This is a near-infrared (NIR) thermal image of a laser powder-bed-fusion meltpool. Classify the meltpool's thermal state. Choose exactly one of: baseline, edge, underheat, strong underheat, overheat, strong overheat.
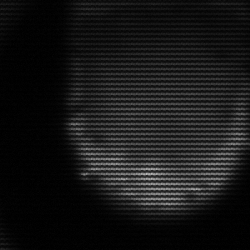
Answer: edge